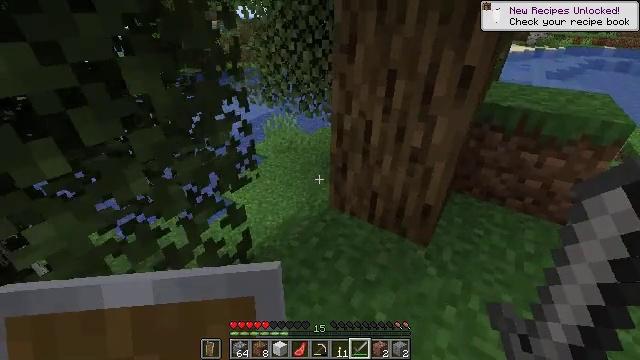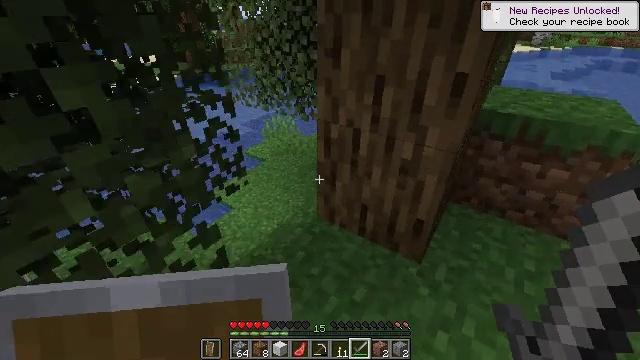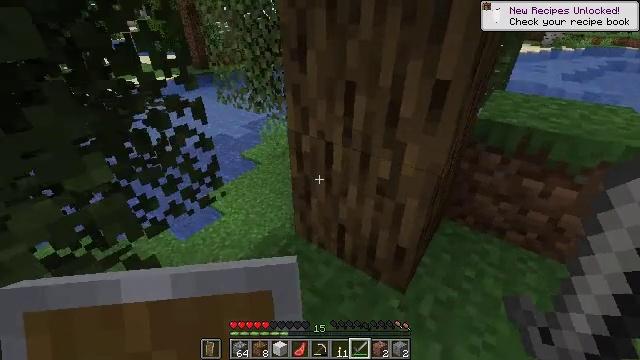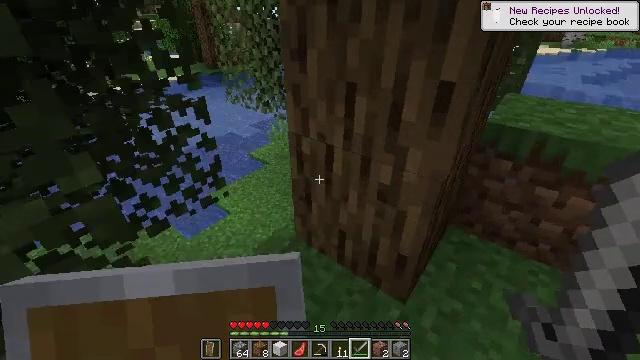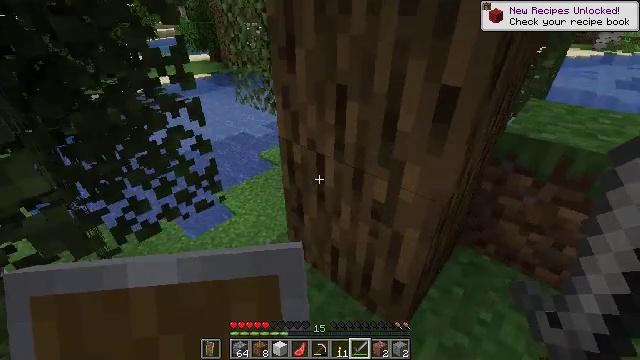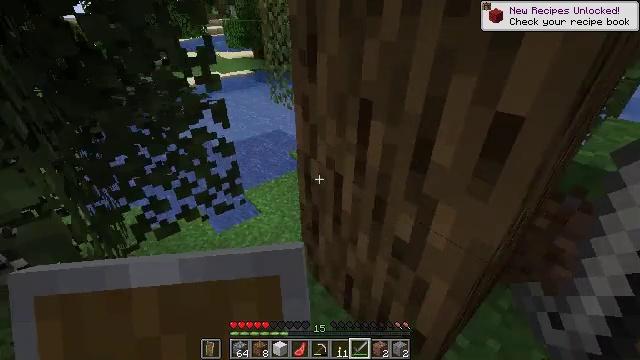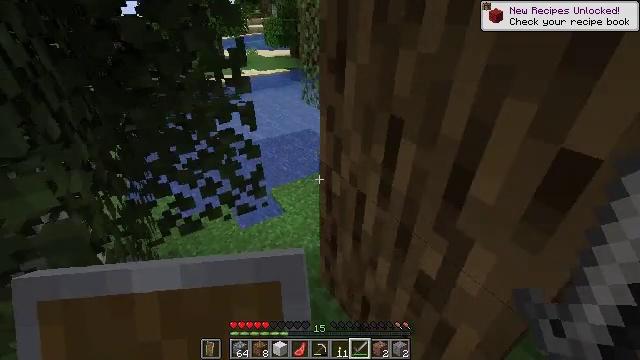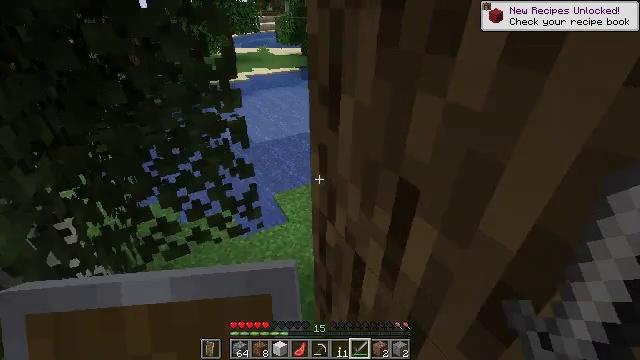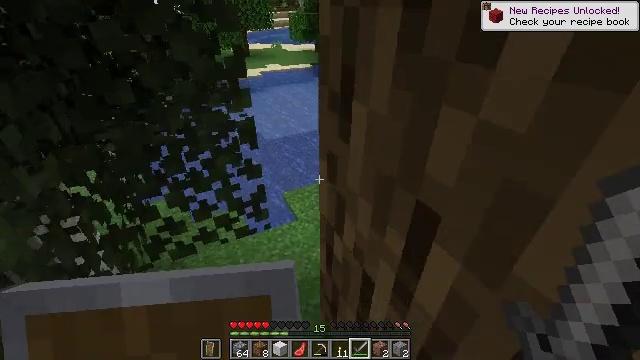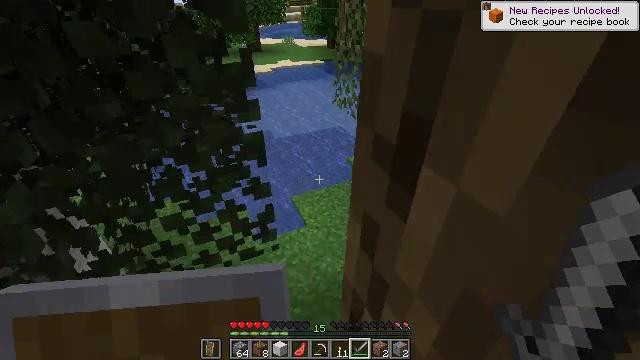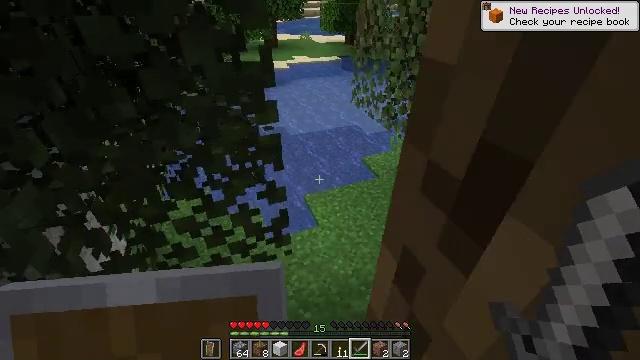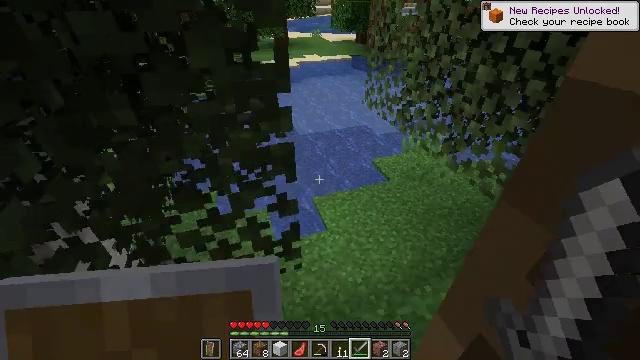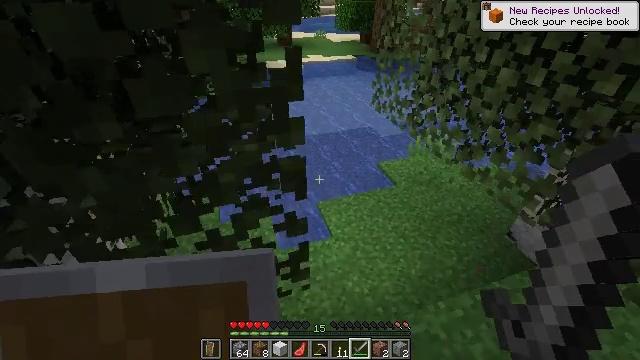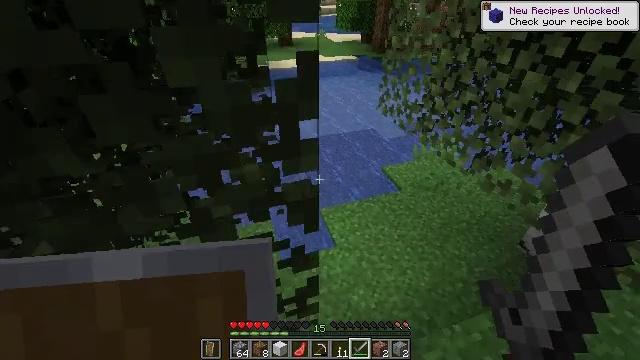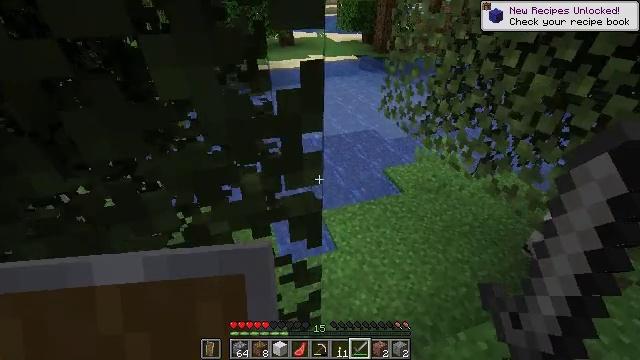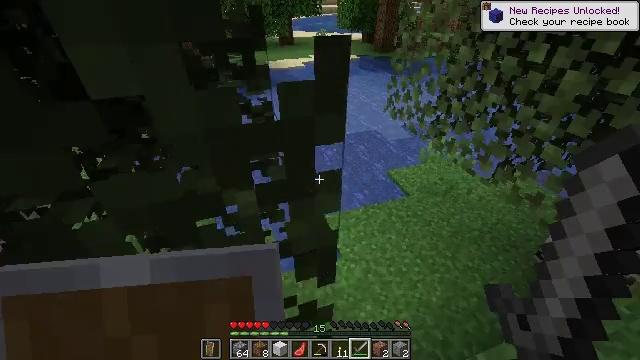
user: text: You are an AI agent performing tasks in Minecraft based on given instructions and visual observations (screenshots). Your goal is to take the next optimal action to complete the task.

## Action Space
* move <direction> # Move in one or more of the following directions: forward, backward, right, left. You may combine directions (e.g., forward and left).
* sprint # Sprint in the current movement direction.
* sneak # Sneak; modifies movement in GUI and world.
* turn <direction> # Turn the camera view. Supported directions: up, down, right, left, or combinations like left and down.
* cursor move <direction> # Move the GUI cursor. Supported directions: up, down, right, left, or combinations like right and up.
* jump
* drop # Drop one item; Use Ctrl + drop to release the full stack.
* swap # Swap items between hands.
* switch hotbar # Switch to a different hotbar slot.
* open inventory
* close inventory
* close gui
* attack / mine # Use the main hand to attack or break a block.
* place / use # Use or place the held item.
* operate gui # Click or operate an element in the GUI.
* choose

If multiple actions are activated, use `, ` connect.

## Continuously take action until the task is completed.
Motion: motion action
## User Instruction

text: Pick up the poppy from the field.
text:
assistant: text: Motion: move forward and move right
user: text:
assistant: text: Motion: move forward and move right, turn left
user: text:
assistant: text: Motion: move forward and move right, turn left
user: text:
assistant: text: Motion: move forward, turn left
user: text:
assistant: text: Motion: move forward, turn left
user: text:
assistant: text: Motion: move forward, turn left
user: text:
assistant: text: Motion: move forward, turn left
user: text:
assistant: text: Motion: move forward, turn left
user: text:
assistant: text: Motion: move forward, turn left
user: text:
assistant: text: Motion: move forward, turn left
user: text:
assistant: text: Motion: move forward, turn left
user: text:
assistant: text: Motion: move forward
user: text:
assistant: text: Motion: move forward
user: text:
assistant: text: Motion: move forward
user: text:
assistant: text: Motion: move forward
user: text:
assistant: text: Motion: move forward
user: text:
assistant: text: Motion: move forward and move right
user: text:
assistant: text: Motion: move forward and move right
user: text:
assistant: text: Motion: move forward and move right, turn left
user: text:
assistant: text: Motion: move forward and move right, turn left
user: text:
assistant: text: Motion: move forward and move right, turn left and up
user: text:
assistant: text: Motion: move forward and move right, turn left and up
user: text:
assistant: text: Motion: move forward and move right, turn left and up
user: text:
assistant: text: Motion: move forward and move right, turn left and up
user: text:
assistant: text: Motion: move forward and move right, turn right and up
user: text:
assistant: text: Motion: move forward, turn right and up
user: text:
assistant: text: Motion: move forward, turn right and up
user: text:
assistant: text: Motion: move forward, turn right and up
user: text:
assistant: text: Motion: turn right
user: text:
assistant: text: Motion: no_op